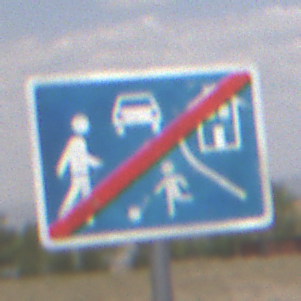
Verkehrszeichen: EndeVerkehrsberuhigterBereich
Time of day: Midday
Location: Outdoor (Nature)
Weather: PartlyCloudy
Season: NotSpecified
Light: Natural